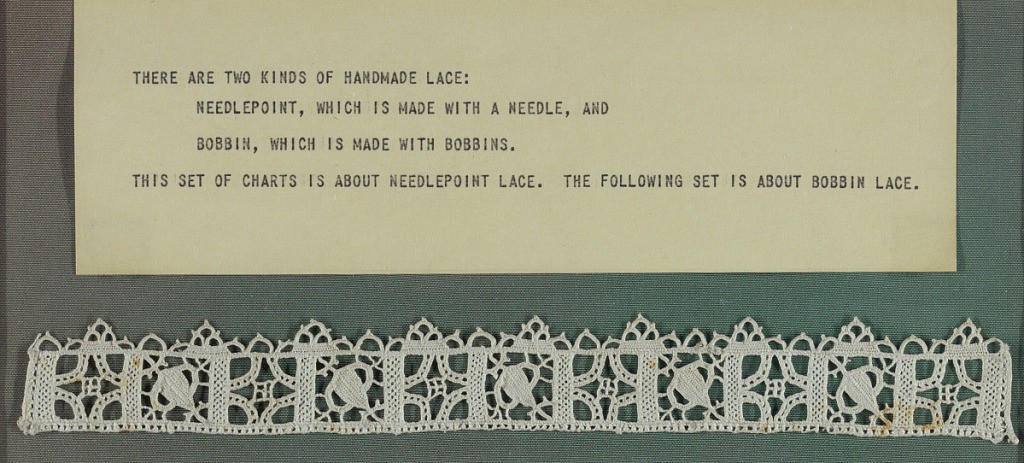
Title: Cooper Union Museum Lace Study Card
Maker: Cooper Union Museum
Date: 18th–19th century
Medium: linen Technique: needle lace (reticella and punto in aria)
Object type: Border
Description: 17th century pattern showing the transition from reticella to punto in aria. Border fragment is mounted on a fabric-covered board and framed behind glass. Frame is natural wood.